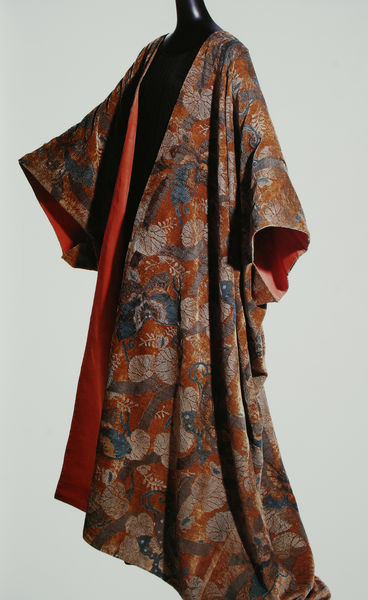
Titel: Mantel
Künstler: Mariano Fortuny
Standort: Kyoto (Japan)
Institution: Kyoto Costume Institute
Schlagwörter: blau, dunkel, mann, schatten, umhang, weiß, blumen, bunt, frau, grau, hell, kleid, kleider, licht, orange, schwarz, blüten, dame, rot, tiere, mode, muster, ornament, jacke, helld, kleidung, ärmel, hals, vögel, futter, gewand, kostüm, mantel, stoff, stoffe, schulter, schultern, seide, japan, farben, formen, ornamente, asien, geisha, schnitt, asiatisch, herrscher, puppe, china, fisch, kleiderständer, ständer, kimono, asia, kute, kyoto, fortuny, kilt, pupe, fortuni